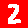
Digit: 2